Interaction volume radius: 10 \u00c5
Interaction volume height: 10 \u00c5
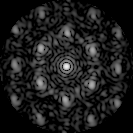
Disorder parameter: 0.5046